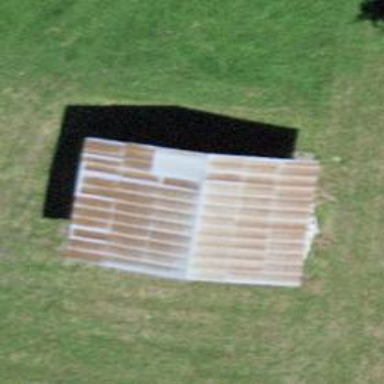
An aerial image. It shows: Rural barn.